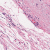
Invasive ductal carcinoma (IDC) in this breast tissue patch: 0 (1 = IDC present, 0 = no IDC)